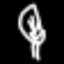
Label: leaf